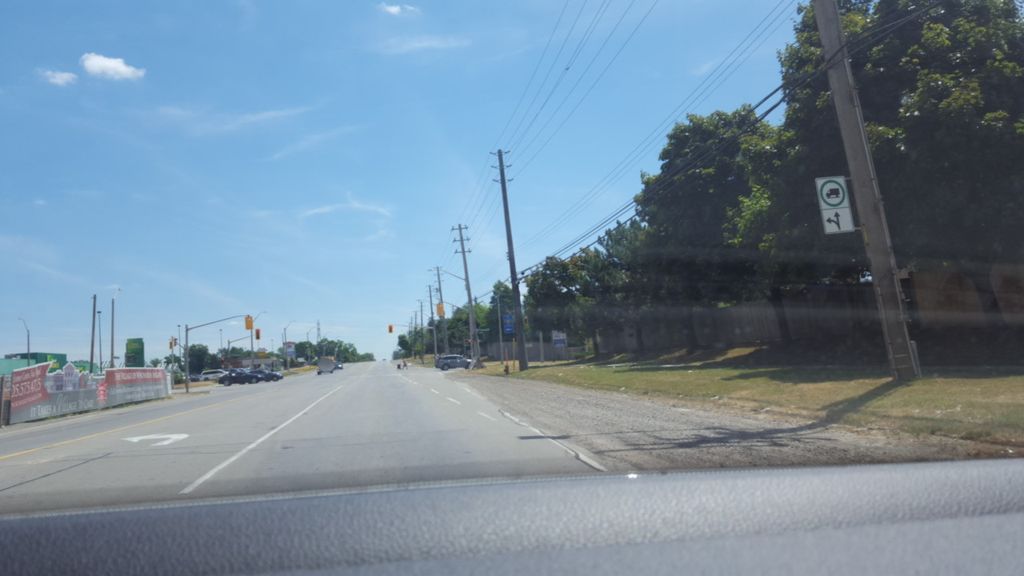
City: hamilton